This continuous-wavelet-transform scalogram was computed from a bearing vibration snapshot. Diagnose the bearing from this image, choosing from: normal, inner_race, outer_race, ball.
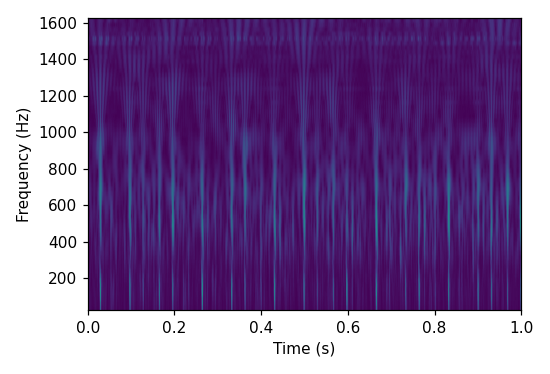
Answer: inner_race